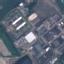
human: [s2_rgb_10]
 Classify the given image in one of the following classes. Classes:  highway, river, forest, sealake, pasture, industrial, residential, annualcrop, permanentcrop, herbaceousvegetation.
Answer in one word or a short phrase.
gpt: Industrial